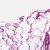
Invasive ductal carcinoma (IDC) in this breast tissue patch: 0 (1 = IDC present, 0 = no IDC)